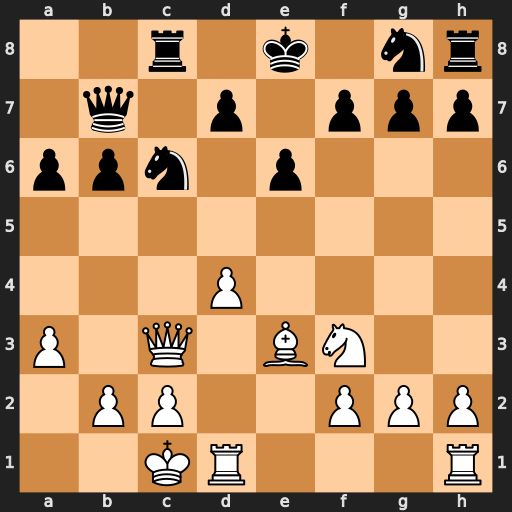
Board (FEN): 2r1k1nr/1q1p1ppp/ppn1p3/8/3P4/P1Q1BN2/1PP2PPP/2KR3R
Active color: w
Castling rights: k
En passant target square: -
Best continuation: d5 Nf6 dxc6